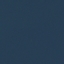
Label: SeaLake